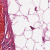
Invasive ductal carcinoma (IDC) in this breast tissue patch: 0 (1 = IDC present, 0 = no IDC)